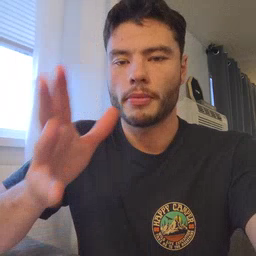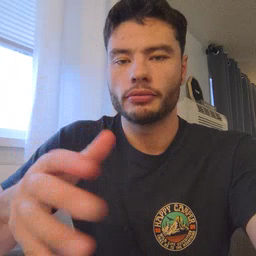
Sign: grandma